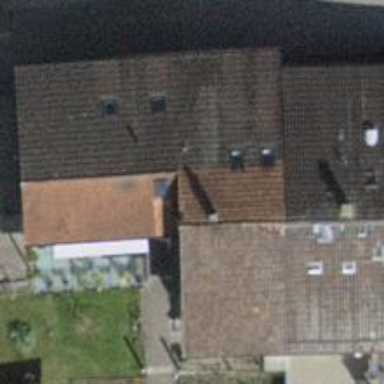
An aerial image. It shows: Terrace building.